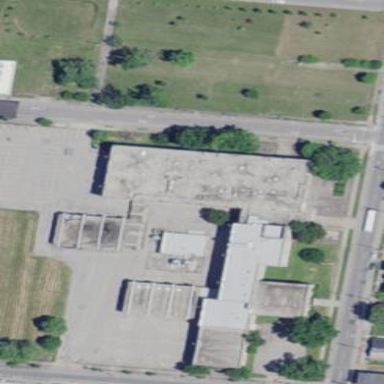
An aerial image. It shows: School.